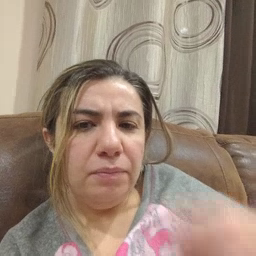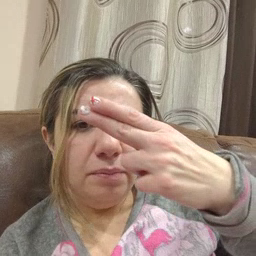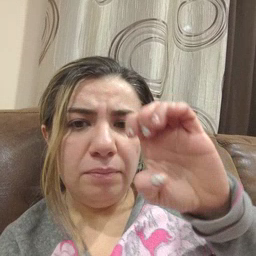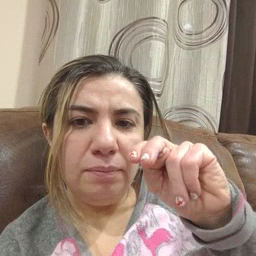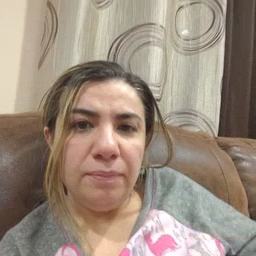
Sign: hen